Question: I have inputs and I need to get values and separated by '"|"' symbol.
My input:

Output what I need:
My code is :
(and it's not working)
'''
var timesArray = $('table').find('input');
var times = timesArray.val();
$('.alltimes').val(times);
'''
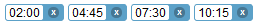
Answer: Given that '.val' returns the value of each element (whatever input type it is in your screenshot), then you can use '.map': <URL>.
'''
var values = $("input").map(function() {
return $(this).val(); // map each element to its value
}).get().join("|"); // get real array and join
'''